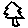
Label: tree